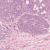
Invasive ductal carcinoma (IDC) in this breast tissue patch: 0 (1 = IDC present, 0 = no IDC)